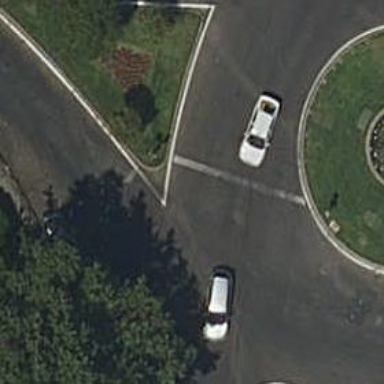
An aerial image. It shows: Tertiary road with asphalt surface. The road leads to circular junction.